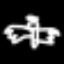
Label: angel